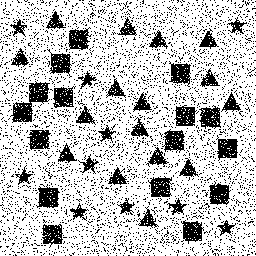
Squares: 16
Triangles: 16
Stars: 10
Total shapes: 42